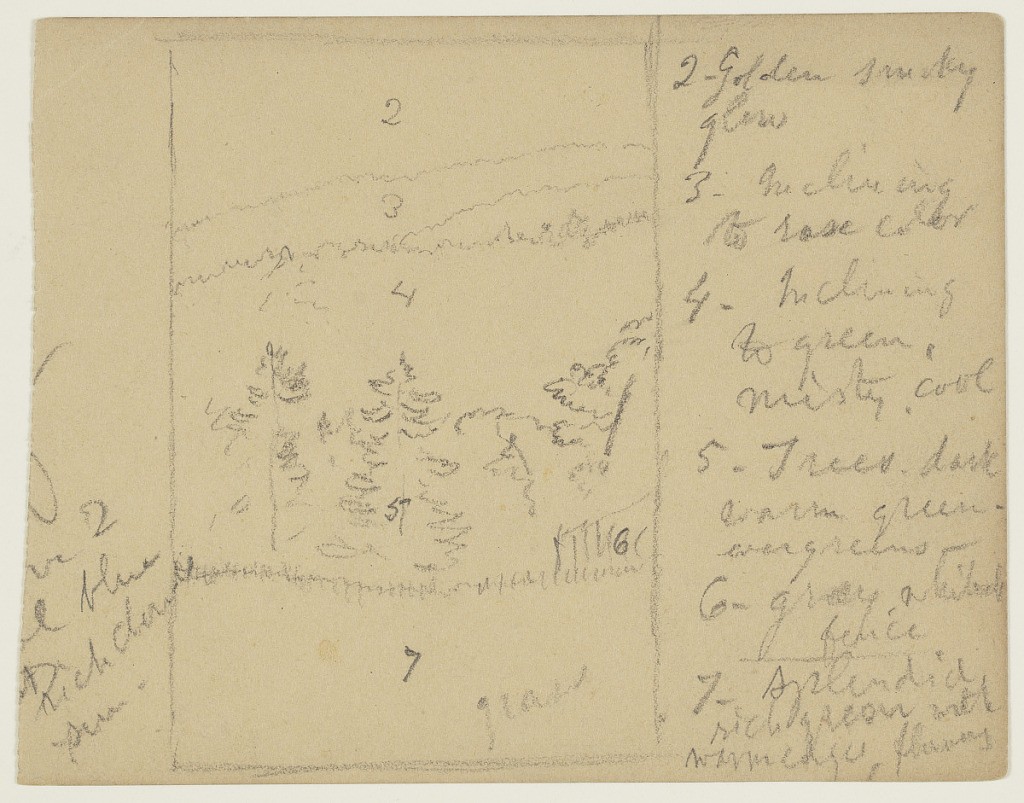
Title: Meadow and Mountains
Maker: Frederic Edwin Church, American, 1826–1900
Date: possibly 1856
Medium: Graphite on tan wove paper
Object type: drawing
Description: Landscape sketch showing a rectangular, framed view of evergreens in front of layered, wooded mountain ridges that recede into the distance. In the foreground, grass extends to the middle distance, where it encounters a wood fence at right, and the evergreens at center.